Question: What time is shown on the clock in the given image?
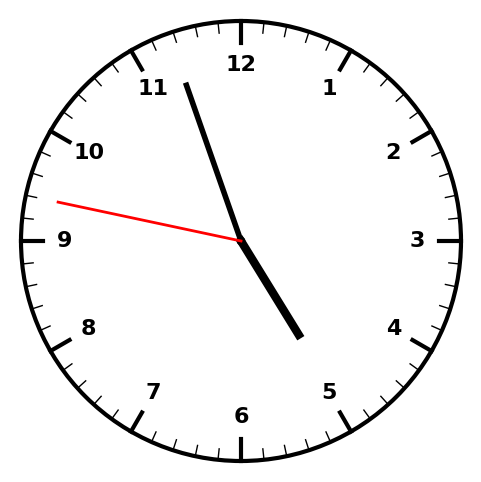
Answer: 04:56:47